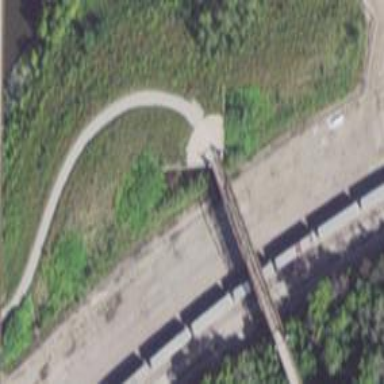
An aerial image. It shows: Abandoned railway yard.